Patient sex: M
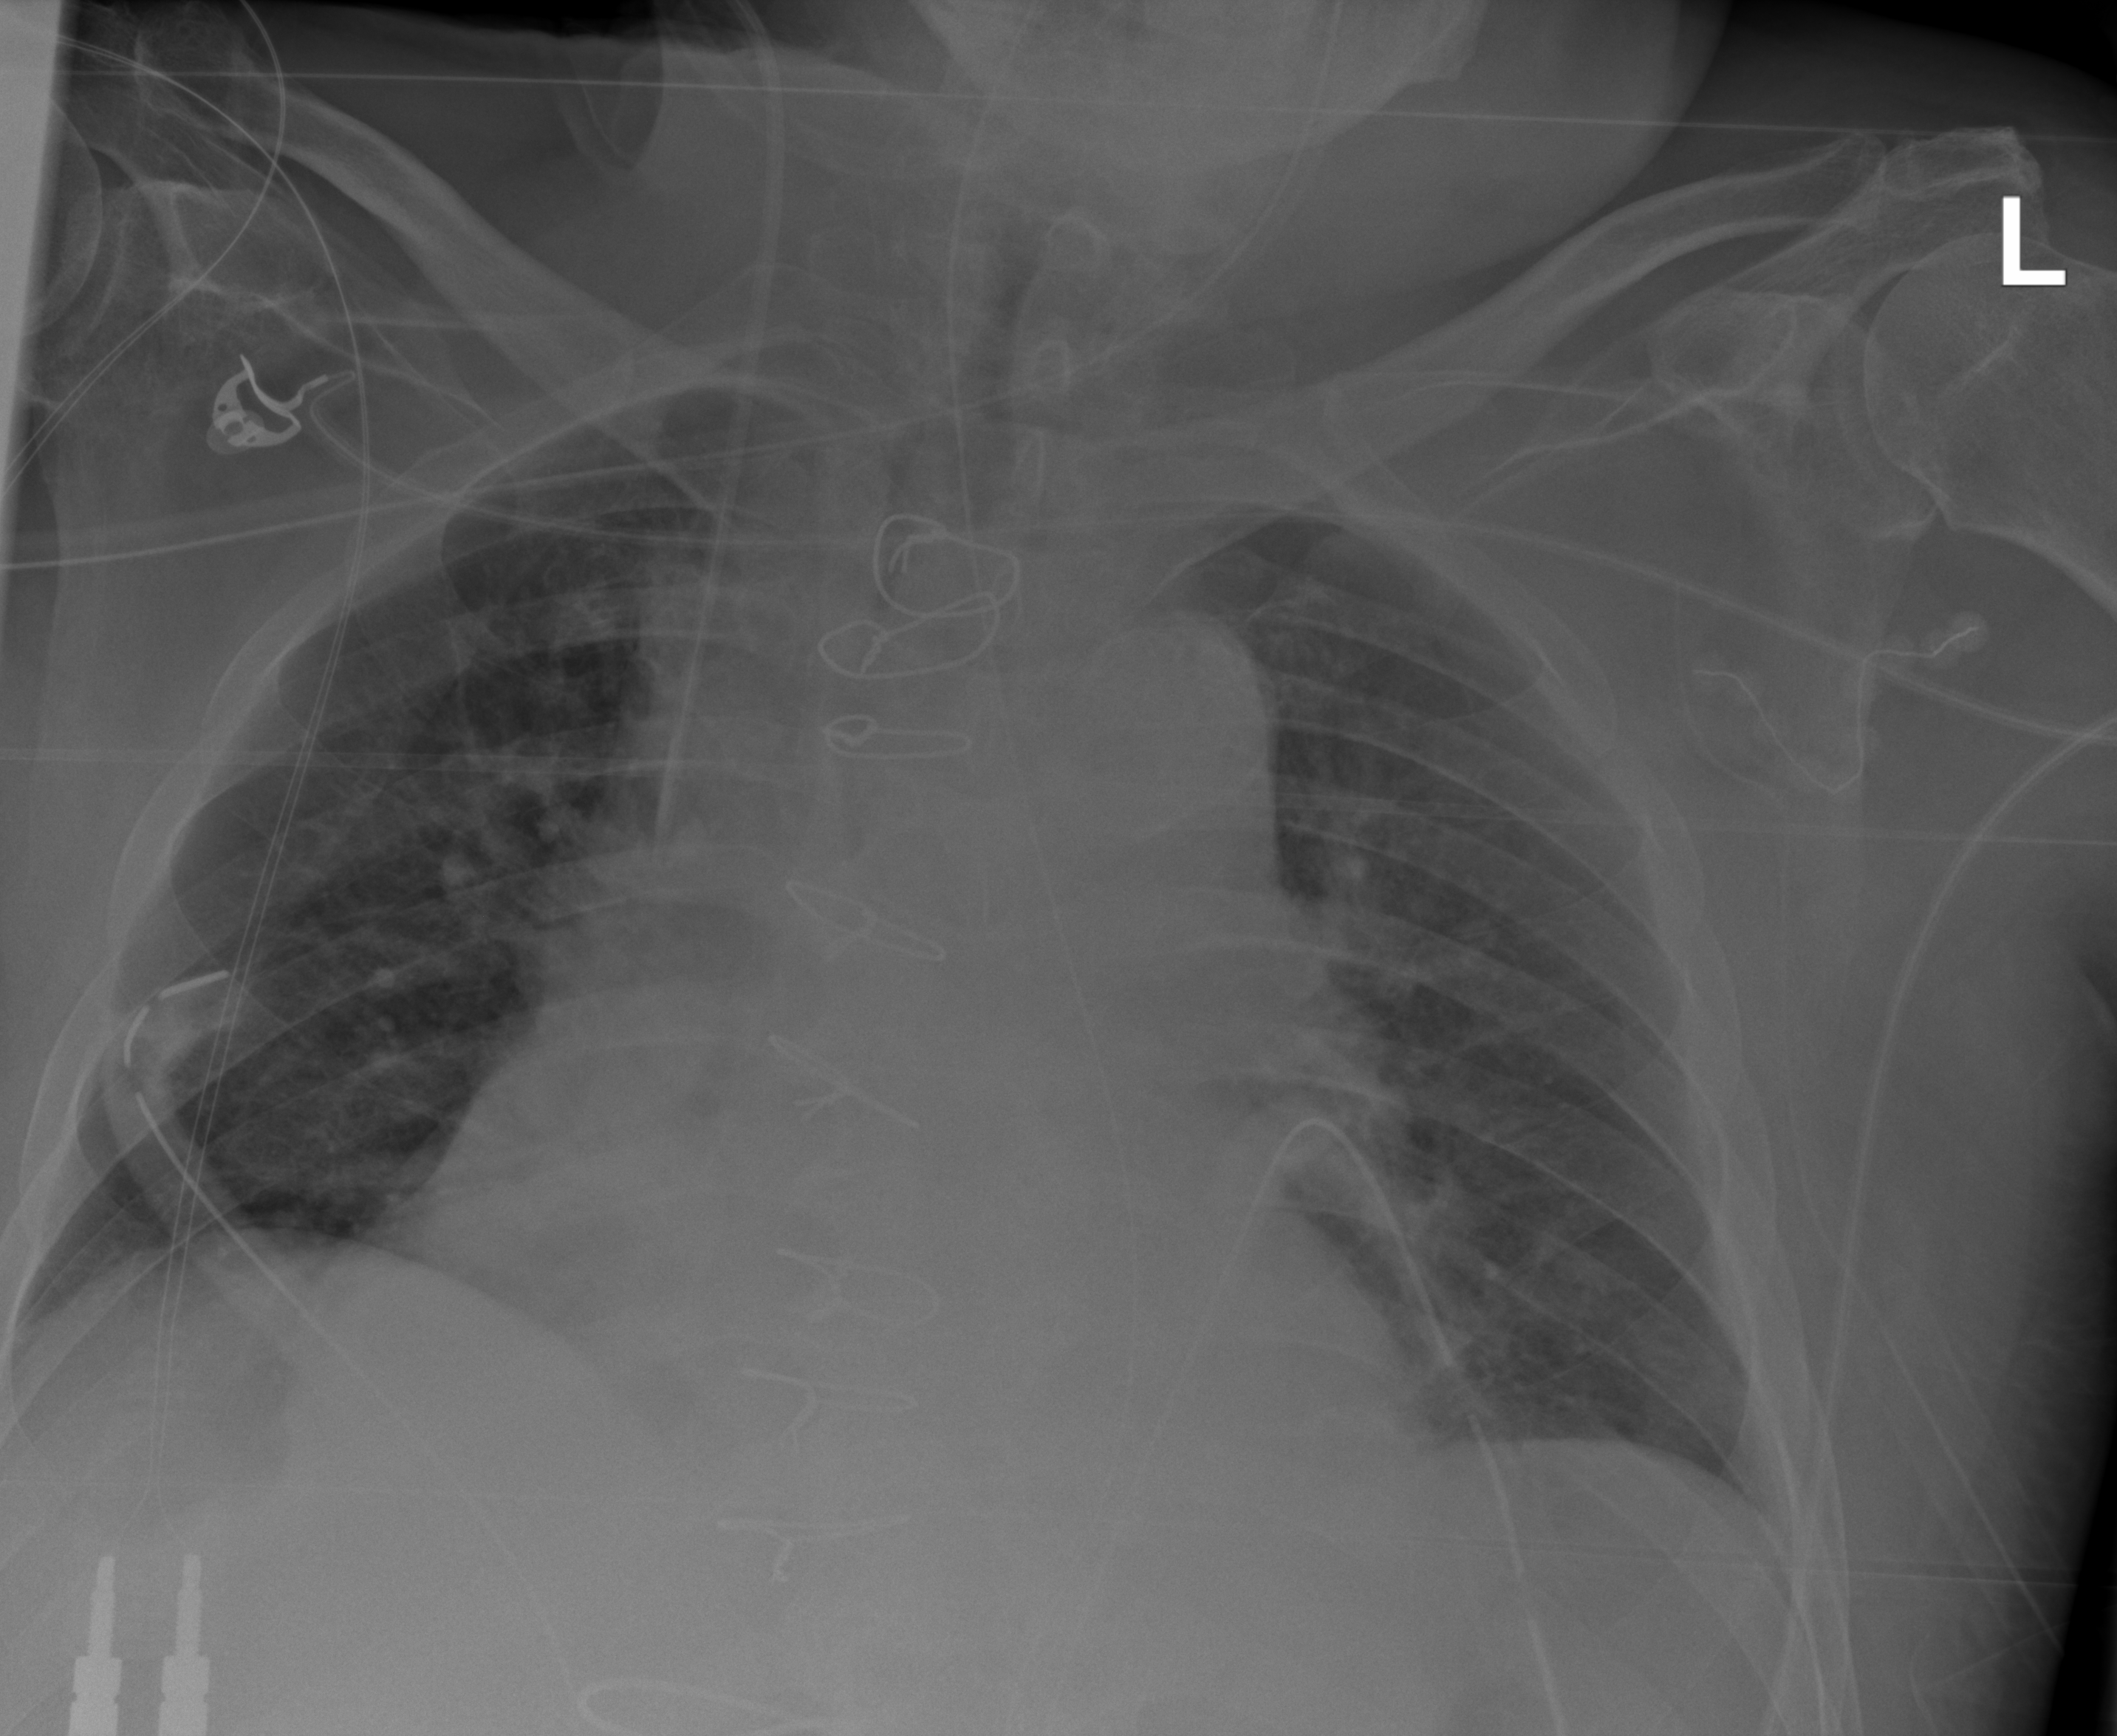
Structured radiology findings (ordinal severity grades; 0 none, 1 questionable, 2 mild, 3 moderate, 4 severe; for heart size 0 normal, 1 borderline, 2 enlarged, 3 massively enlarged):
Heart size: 2
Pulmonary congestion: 0
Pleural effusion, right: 0
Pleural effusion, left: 1
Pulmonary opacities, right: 0
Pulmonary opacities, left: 0
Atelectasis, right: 0
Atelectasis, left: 2